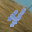
Label: 4